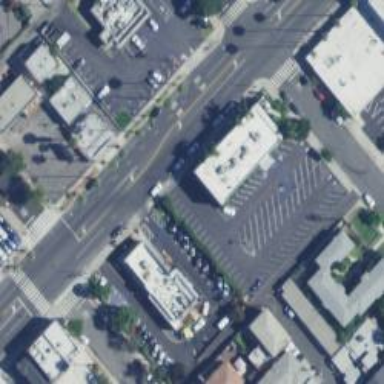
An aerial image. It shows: Primary highway with asphalt surface surrounded by retail establishments.